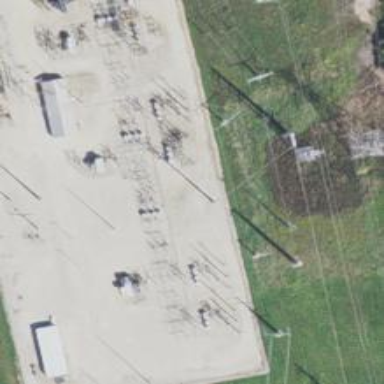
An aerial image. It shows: Switch for power supply.